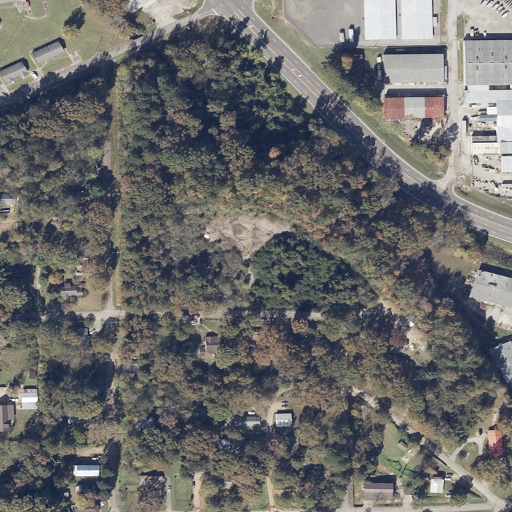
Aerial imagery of mountain in Alabama named Water Tank Hill containing open development, low intensity development, medium intensity development, and high intensity development